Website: home-depot
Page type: payment
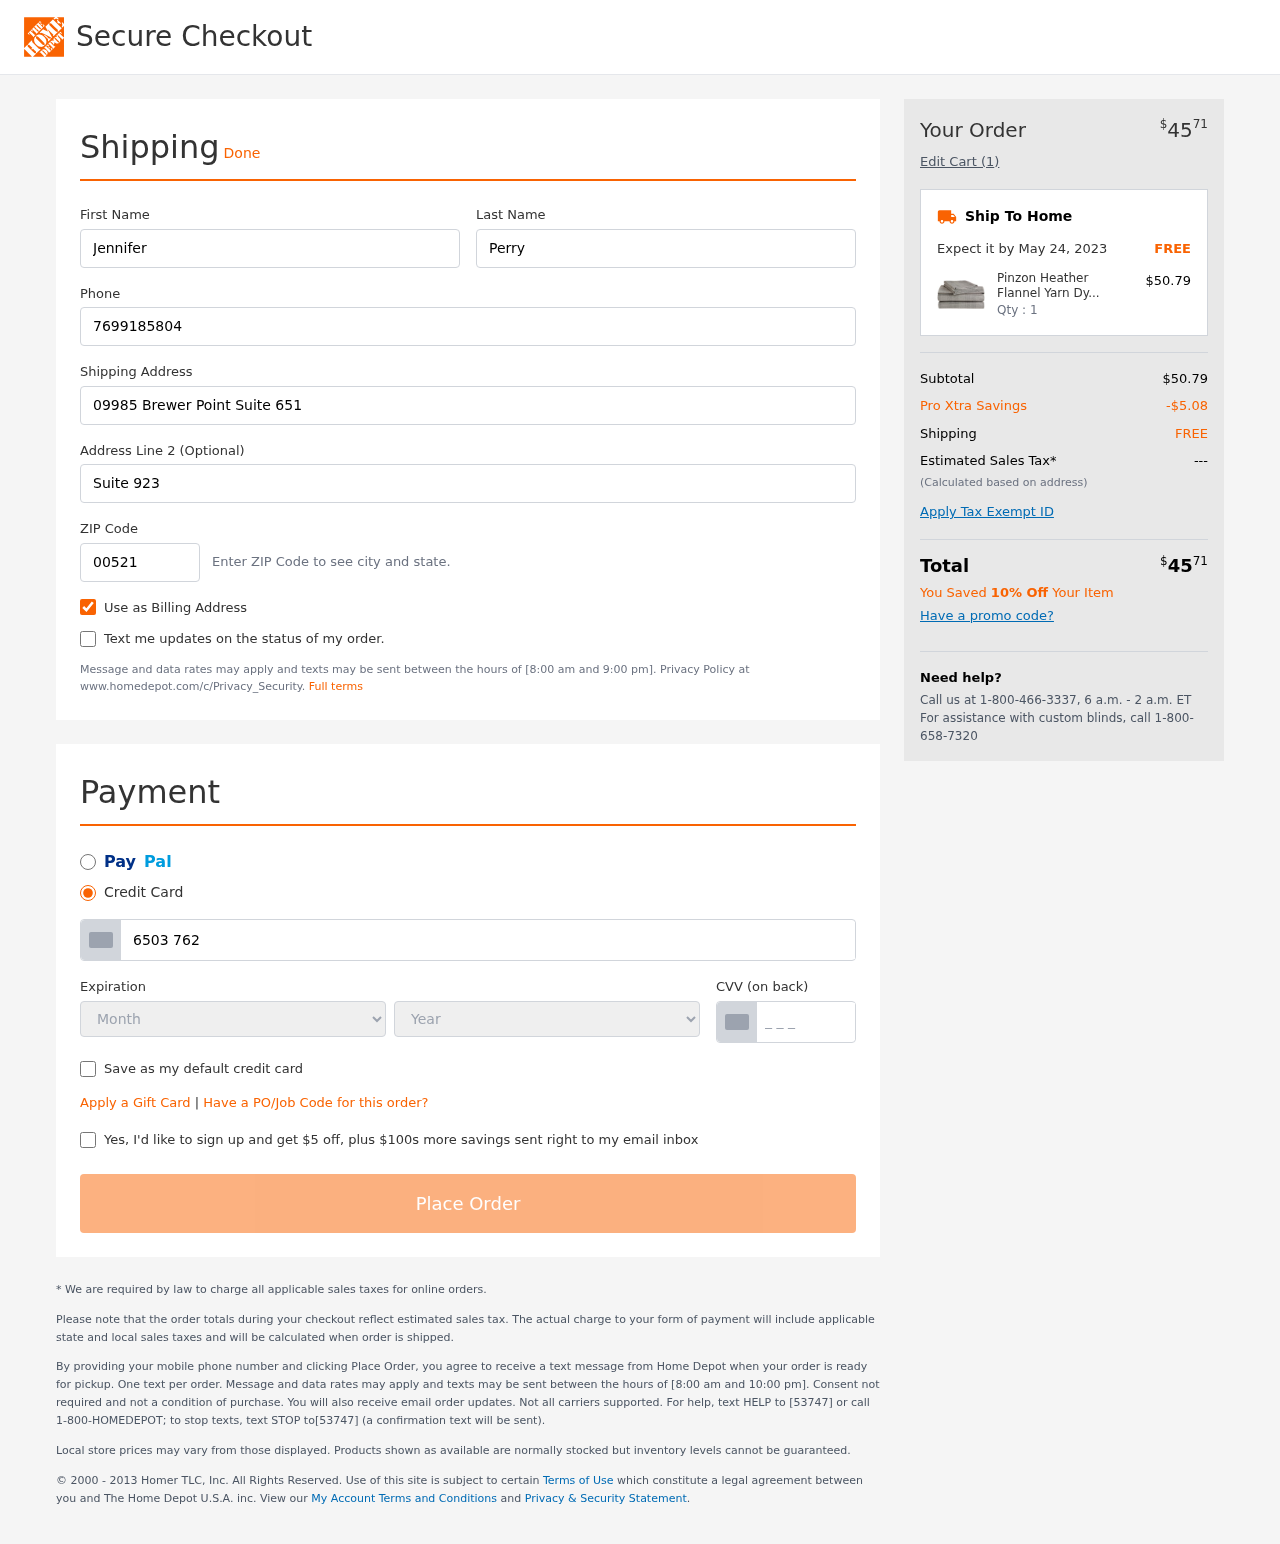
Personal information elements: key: PII_CARD_CVV
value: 150
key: PII_CARD_EXPIRY_MONTH
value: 11
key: PII_CARD_EXPIRY_YEAR
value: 30
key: PII_CARD_NUMBER
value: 6503 7620 7729 3532
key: PII_FIRSTNAME
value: Jennifer
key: PII_LASTNAME
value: Perry
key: PII_PHONE
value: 7699185804
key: PII_POSTCODE
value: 00521
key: PII_STREET
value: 09985 Brewer Point Suite 651
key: PII_STREET2
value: Suite 923
Product elements: key: PRODUCT1_NAME
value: Pinzon Heather Flannel Yarn Dyed 5.4-Ounce Sheet Sets
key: PRODUCT1_PRICE
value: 50.79
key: PRODUCT1_QUANTITY
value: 1
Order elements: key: ORDER_TOTAL
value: $4571
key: ORDER_NUM_ITEMS
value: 1
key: ORDER_DELIVERY_DATE
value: May 24, 2023
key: ORDER_SUBTOTAL
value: $50.79
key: ORDER_DISCOUNT
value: -$5.08
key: ORDER_SHIPPING_COST
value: FREE